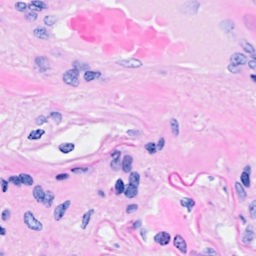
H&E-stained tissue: Breast